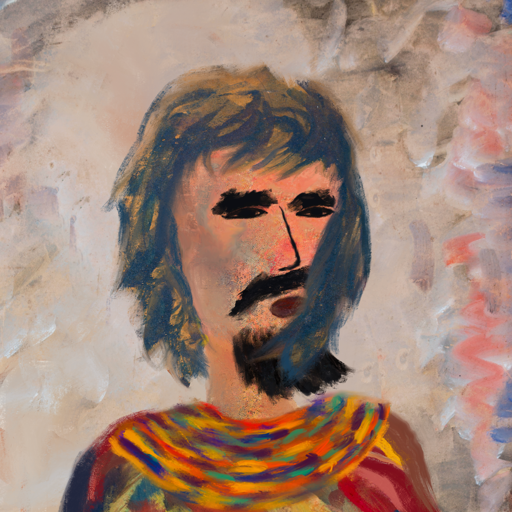
Background: Roy_Bahadur, Head And Neck Side: Irani, Face Side: Mosgoul, Bust: Mother_And_Son_Son, Hair Side: In_The_Sun, Head Accessory: Blank, Second Necklace: An_Impression_2, Necklace: Blank, Baby: Blank